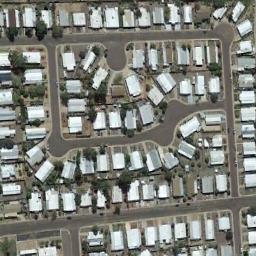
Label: mobile_home_park